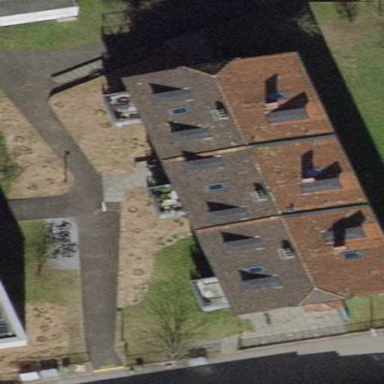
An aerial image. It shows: Apartments building with gabled roof covered with tiles. The roof orientation is across the building.